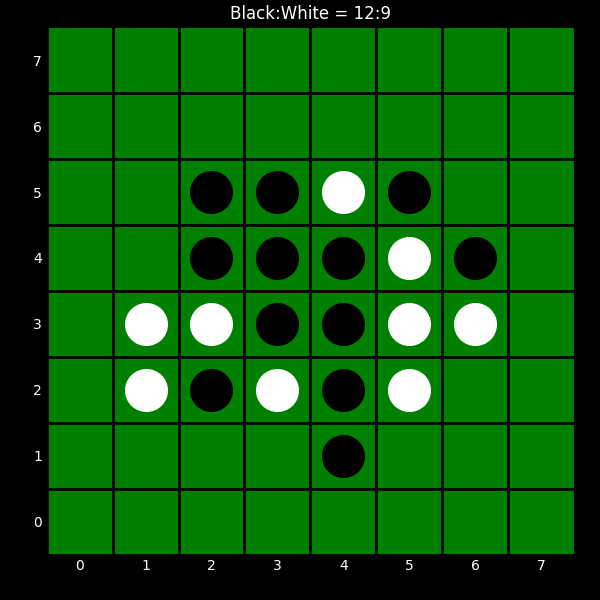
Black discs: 12
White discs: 9